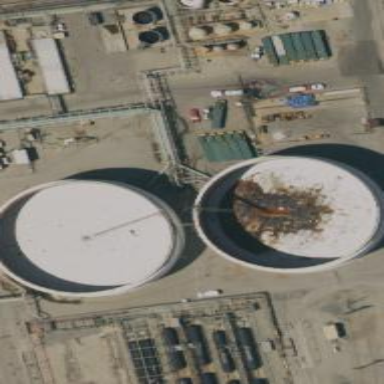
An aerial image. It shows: Industrial building with storage tank.